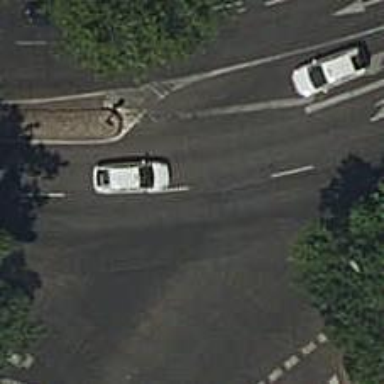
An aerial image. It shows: Road with traffic signals.